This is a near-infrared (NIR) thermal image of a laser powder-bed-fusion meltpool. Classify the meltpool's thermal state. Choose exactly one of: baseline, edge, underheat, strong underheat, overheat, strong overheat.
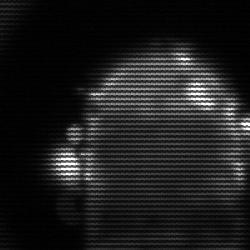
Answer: baseline